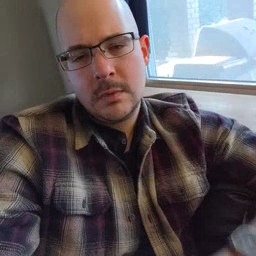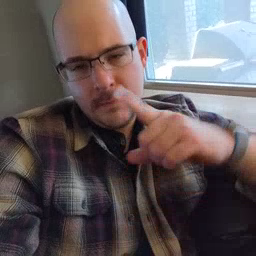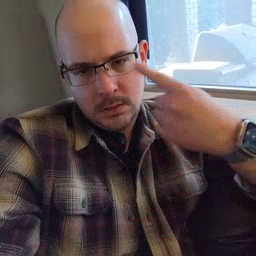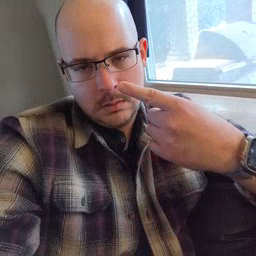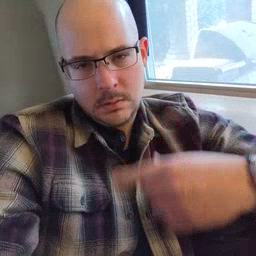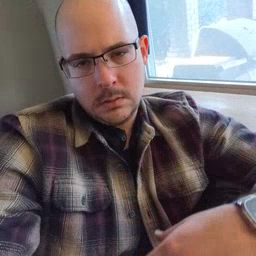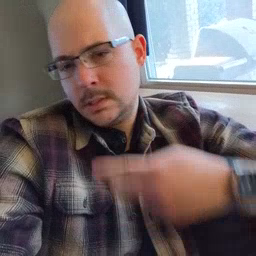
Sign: face